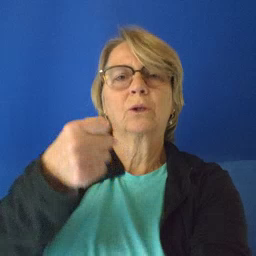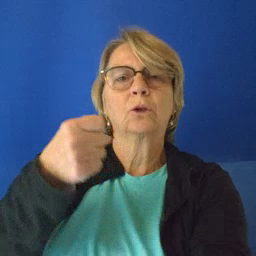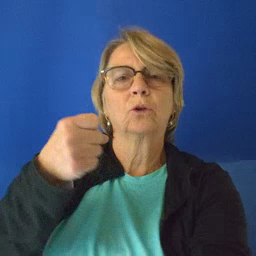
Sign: refrigerator